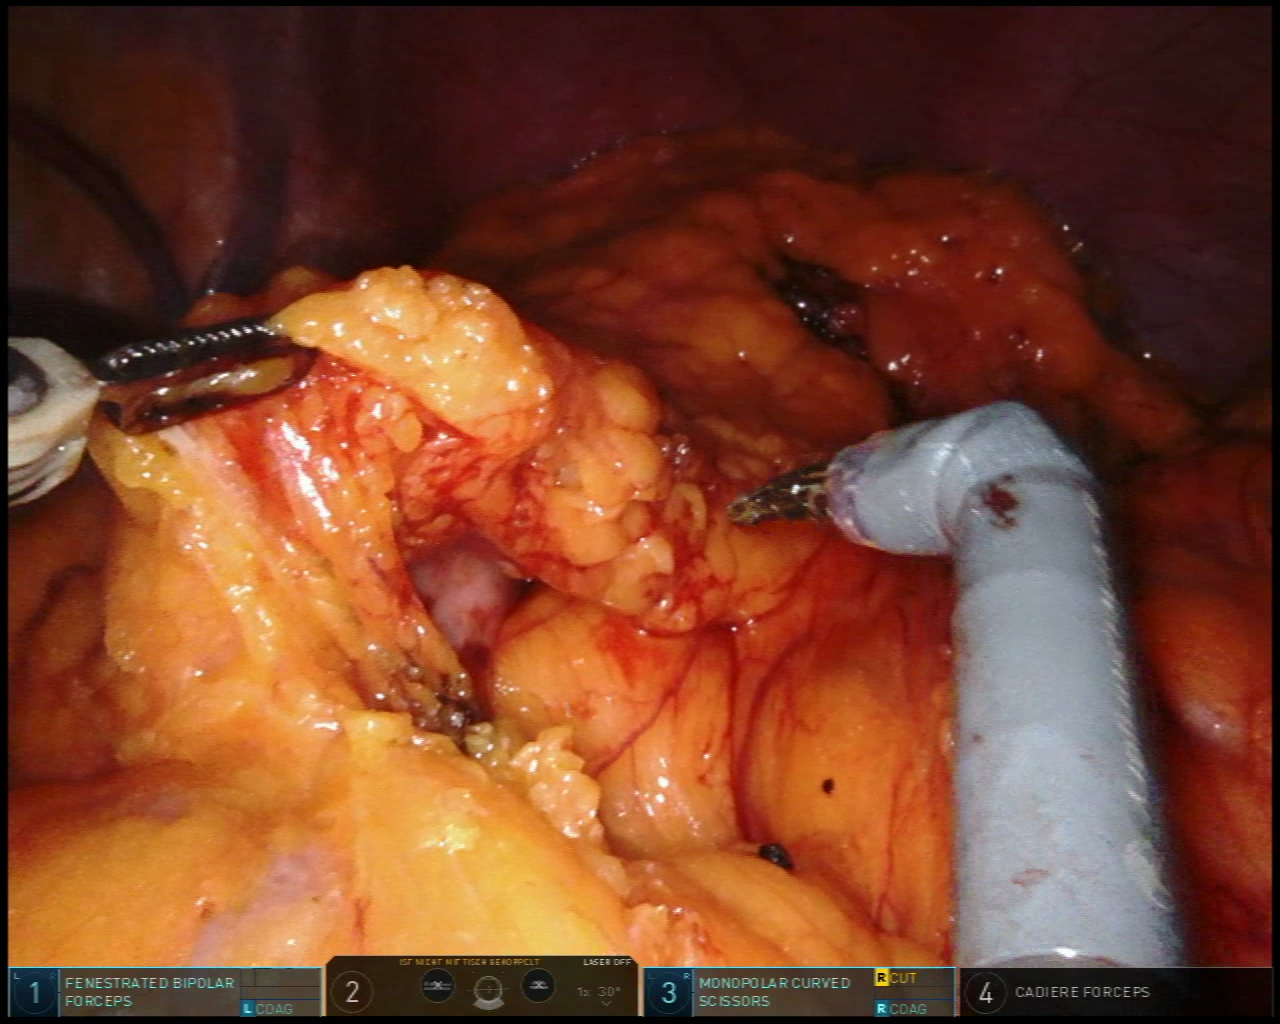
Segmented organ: liver
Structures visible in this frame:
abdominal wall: yes
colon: yes
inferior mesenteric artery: no
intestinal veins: no
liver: yes
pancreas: no
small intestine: no
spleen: no
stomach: yes
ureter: no
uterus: no
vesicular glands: no